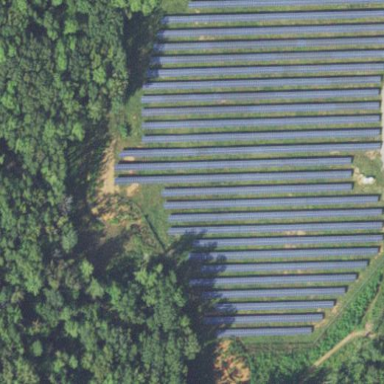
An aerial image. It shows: Solar power plant using photovoltaic technology.